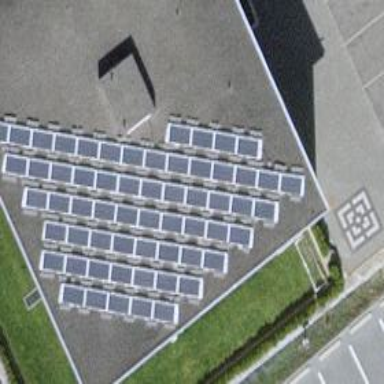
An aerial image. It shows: Solar power generator with photovoltaic panels.